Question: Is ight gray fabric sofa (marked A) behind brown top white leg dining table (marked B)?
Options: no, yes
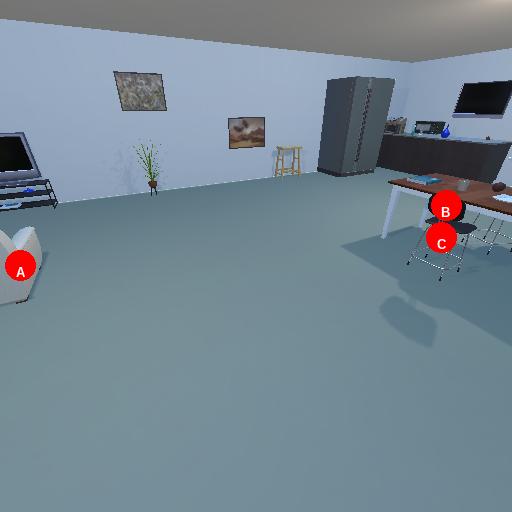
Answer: no